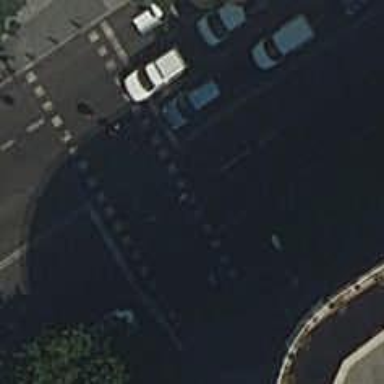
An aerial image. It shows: Road crossing with traffic signals.